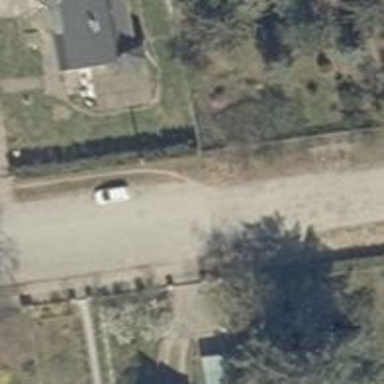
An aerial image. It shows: Residential road with sidewalks on both sides.